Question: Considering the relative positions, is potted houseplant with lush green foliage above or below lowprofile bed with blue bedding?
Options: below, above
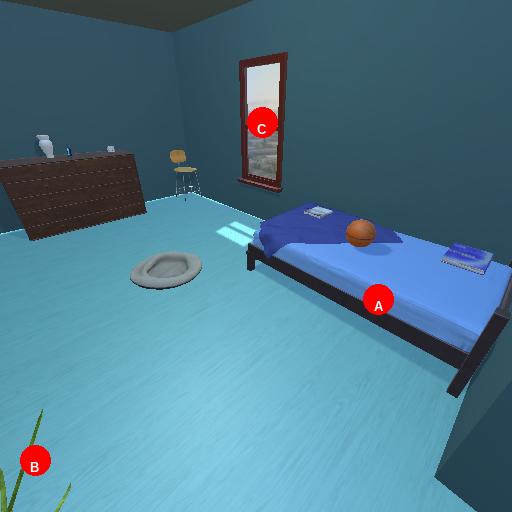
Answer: below